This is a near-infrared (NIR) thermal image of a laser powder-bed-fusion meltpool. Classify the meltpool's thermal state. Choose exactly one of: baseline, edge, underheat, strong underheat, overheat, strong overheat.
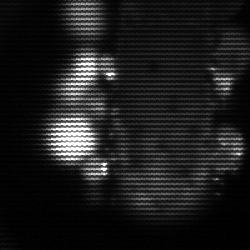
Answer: strong underheat